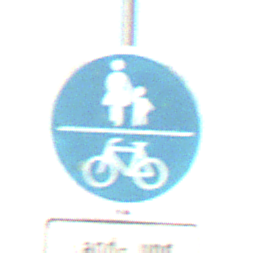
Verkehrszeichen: GemeinsamerGehUndRadweg
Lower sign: BesondereFahrzeugeUndTransportgueter8
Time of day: SunriseSunset
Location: Outdoor (RoadRail)
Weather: PartlyCloudy
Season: NotSpecified
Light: Natural